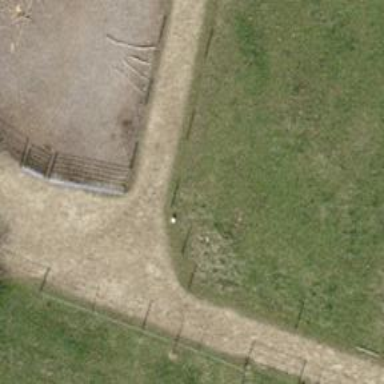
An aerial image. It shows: Fence.